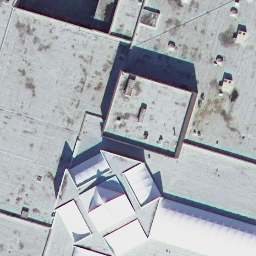
Label: buildings